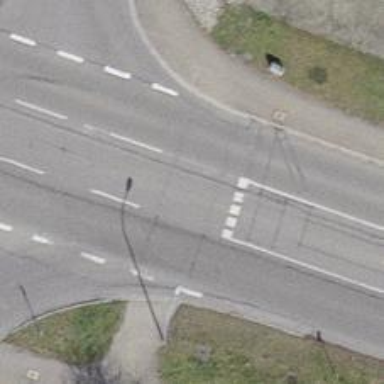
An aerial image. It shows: Unmarked crossing on the road.